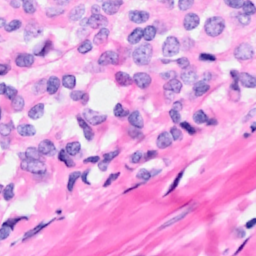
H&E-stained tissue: Breast